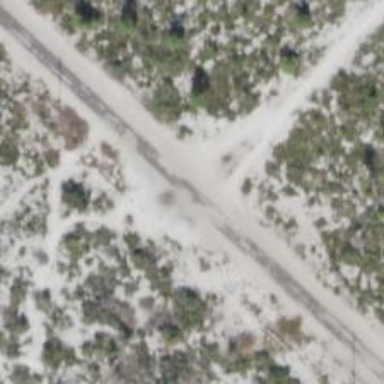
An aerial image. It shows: Track road.